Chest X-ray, AP view. Patient: 60 years old, sex M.
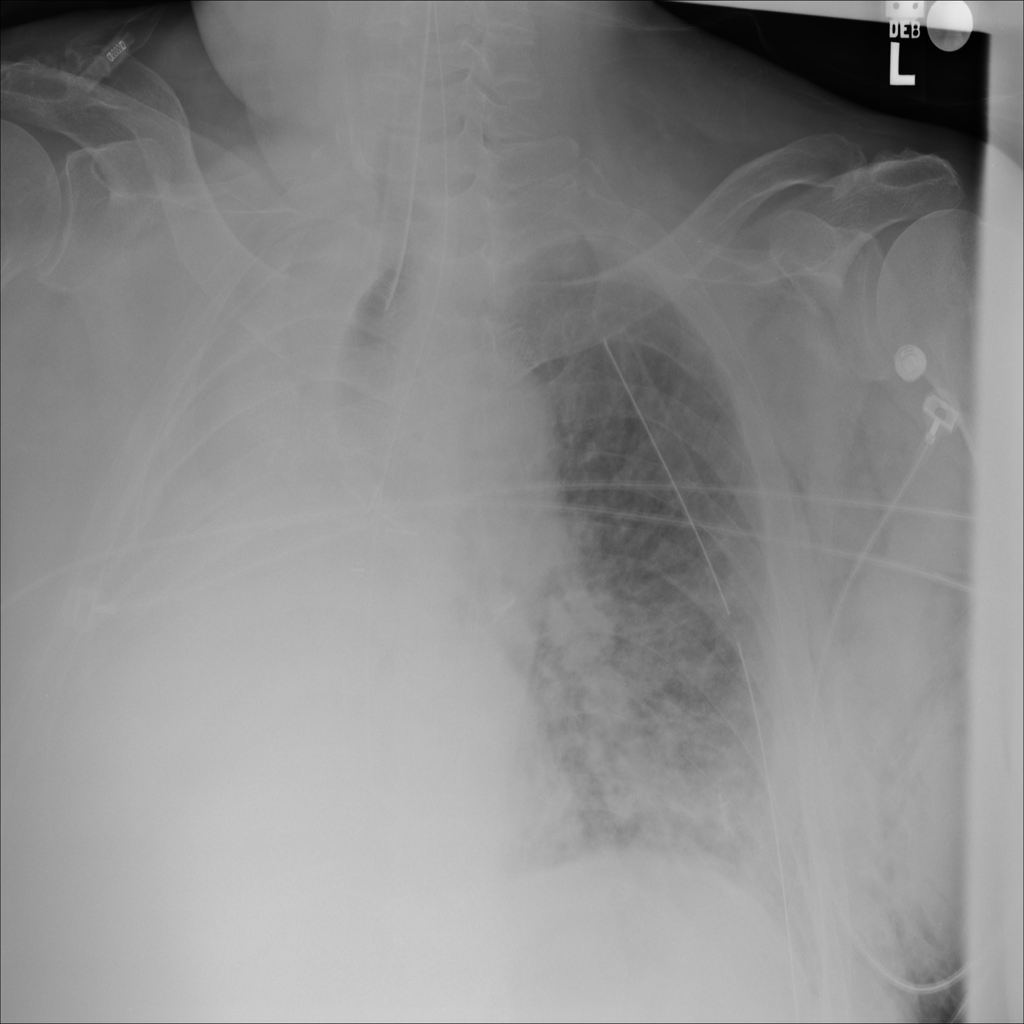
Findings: No Finding